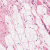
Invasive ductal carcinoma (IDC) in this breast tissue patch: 0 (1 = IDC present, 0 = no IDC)